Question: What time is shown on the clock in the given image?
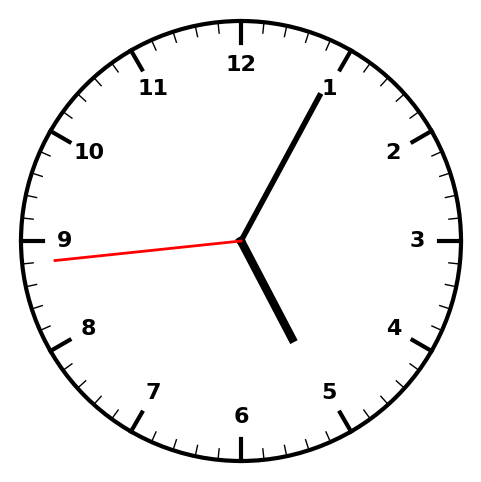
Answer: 05:04:44